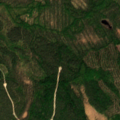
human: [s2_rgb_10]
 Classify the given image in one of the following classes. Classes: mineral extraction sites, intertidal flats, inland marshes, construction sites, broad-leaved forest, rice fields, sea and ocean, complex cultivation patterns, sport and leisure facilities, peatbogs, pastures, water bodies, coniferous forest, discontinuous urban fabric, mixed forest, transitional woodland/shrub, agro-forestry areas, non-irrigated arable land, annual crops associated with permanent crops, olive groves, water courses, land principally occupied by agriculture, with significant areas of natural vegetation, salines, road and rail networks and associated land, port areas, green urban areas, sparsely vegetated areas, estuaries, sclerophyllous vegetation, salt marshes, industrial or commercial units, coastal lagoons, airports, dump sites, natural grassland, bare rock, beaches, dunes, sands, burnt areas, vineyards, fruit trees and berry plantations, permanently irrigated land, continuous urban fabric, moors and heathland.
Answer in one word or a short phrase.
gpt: coniferous forest, mixed forest